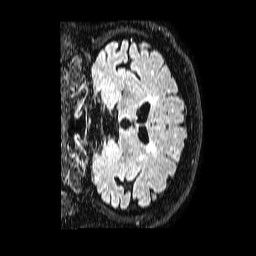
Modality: FLAIR
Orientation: coronal
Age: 72
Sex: female
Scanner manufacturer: philips
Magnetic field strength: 1.5 T
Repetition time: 4.8 s
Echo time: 0.3 s